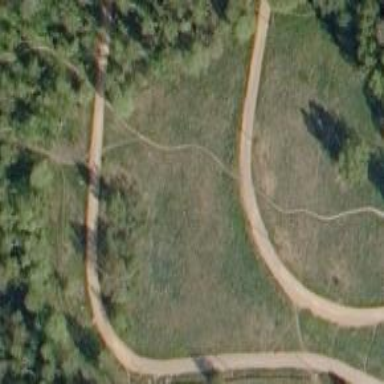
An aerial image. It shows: Path.